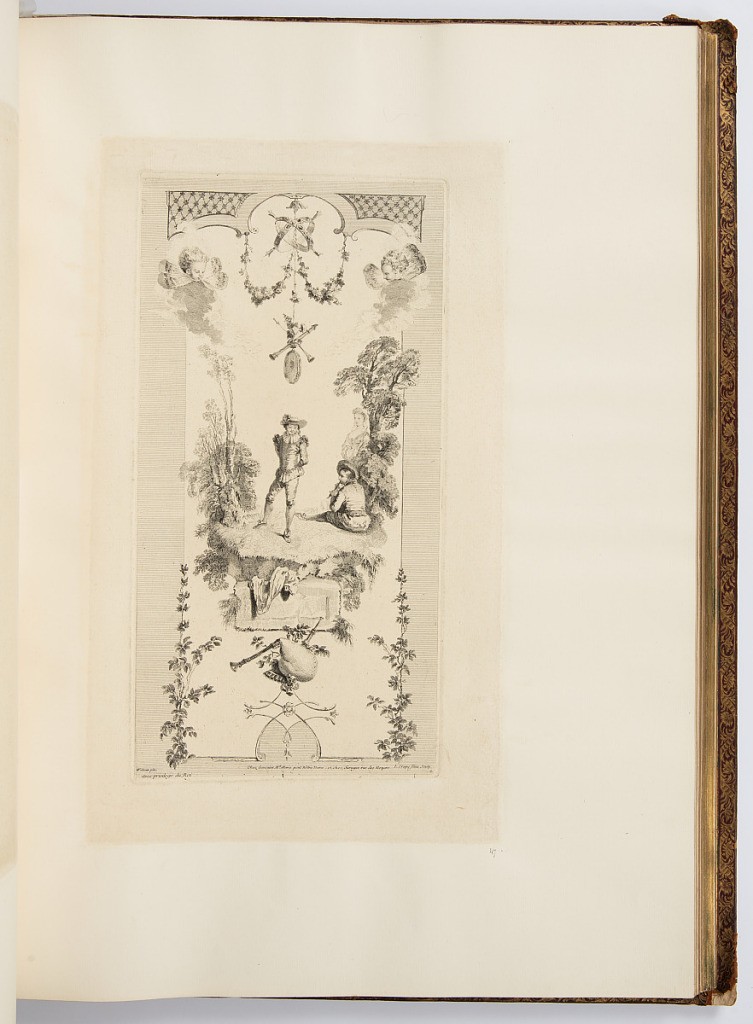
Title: Design for a Fan Leaf
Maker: Antoine Watteau, French, 1684–1721
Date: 1723-1735
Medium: Etching on laid paper
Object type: Bound print
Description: Sheet of arabesque ornament for a fan leaf. The design features three figures in a landscape: a standing man dancing, a seated man playing a flute, and a woman standing in the background. Other decorative motifs of the design include winged cherub heads, lozenges, garlands, wines, a trophy of tambourine and horns, and a bagpipe. The plate is signed and numbered.